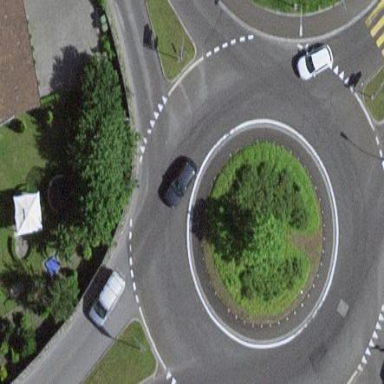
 featuring roundabout junction. The road includes busway."